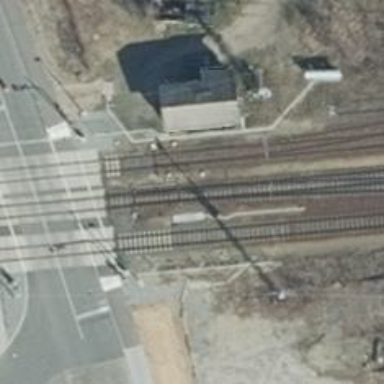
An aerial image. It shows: Railway signal.